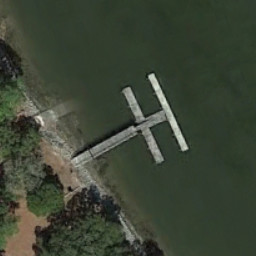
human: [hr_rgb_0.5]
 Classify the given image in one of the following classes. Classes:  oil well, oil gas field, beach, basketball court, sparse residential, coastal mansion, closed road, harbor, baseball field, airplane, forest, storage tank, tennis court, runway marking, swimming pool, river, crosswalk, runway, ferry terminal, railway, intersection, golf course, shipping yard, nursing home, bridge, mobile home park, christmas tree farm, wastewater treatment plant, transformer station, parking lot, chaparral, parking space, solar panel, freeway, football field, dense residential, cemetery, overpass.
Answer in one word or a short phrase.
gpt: ferry terminal